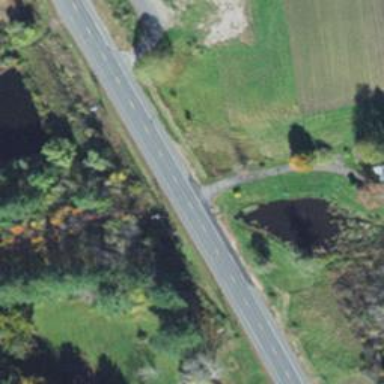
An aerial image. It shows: Culvert tunnel.